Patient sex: M
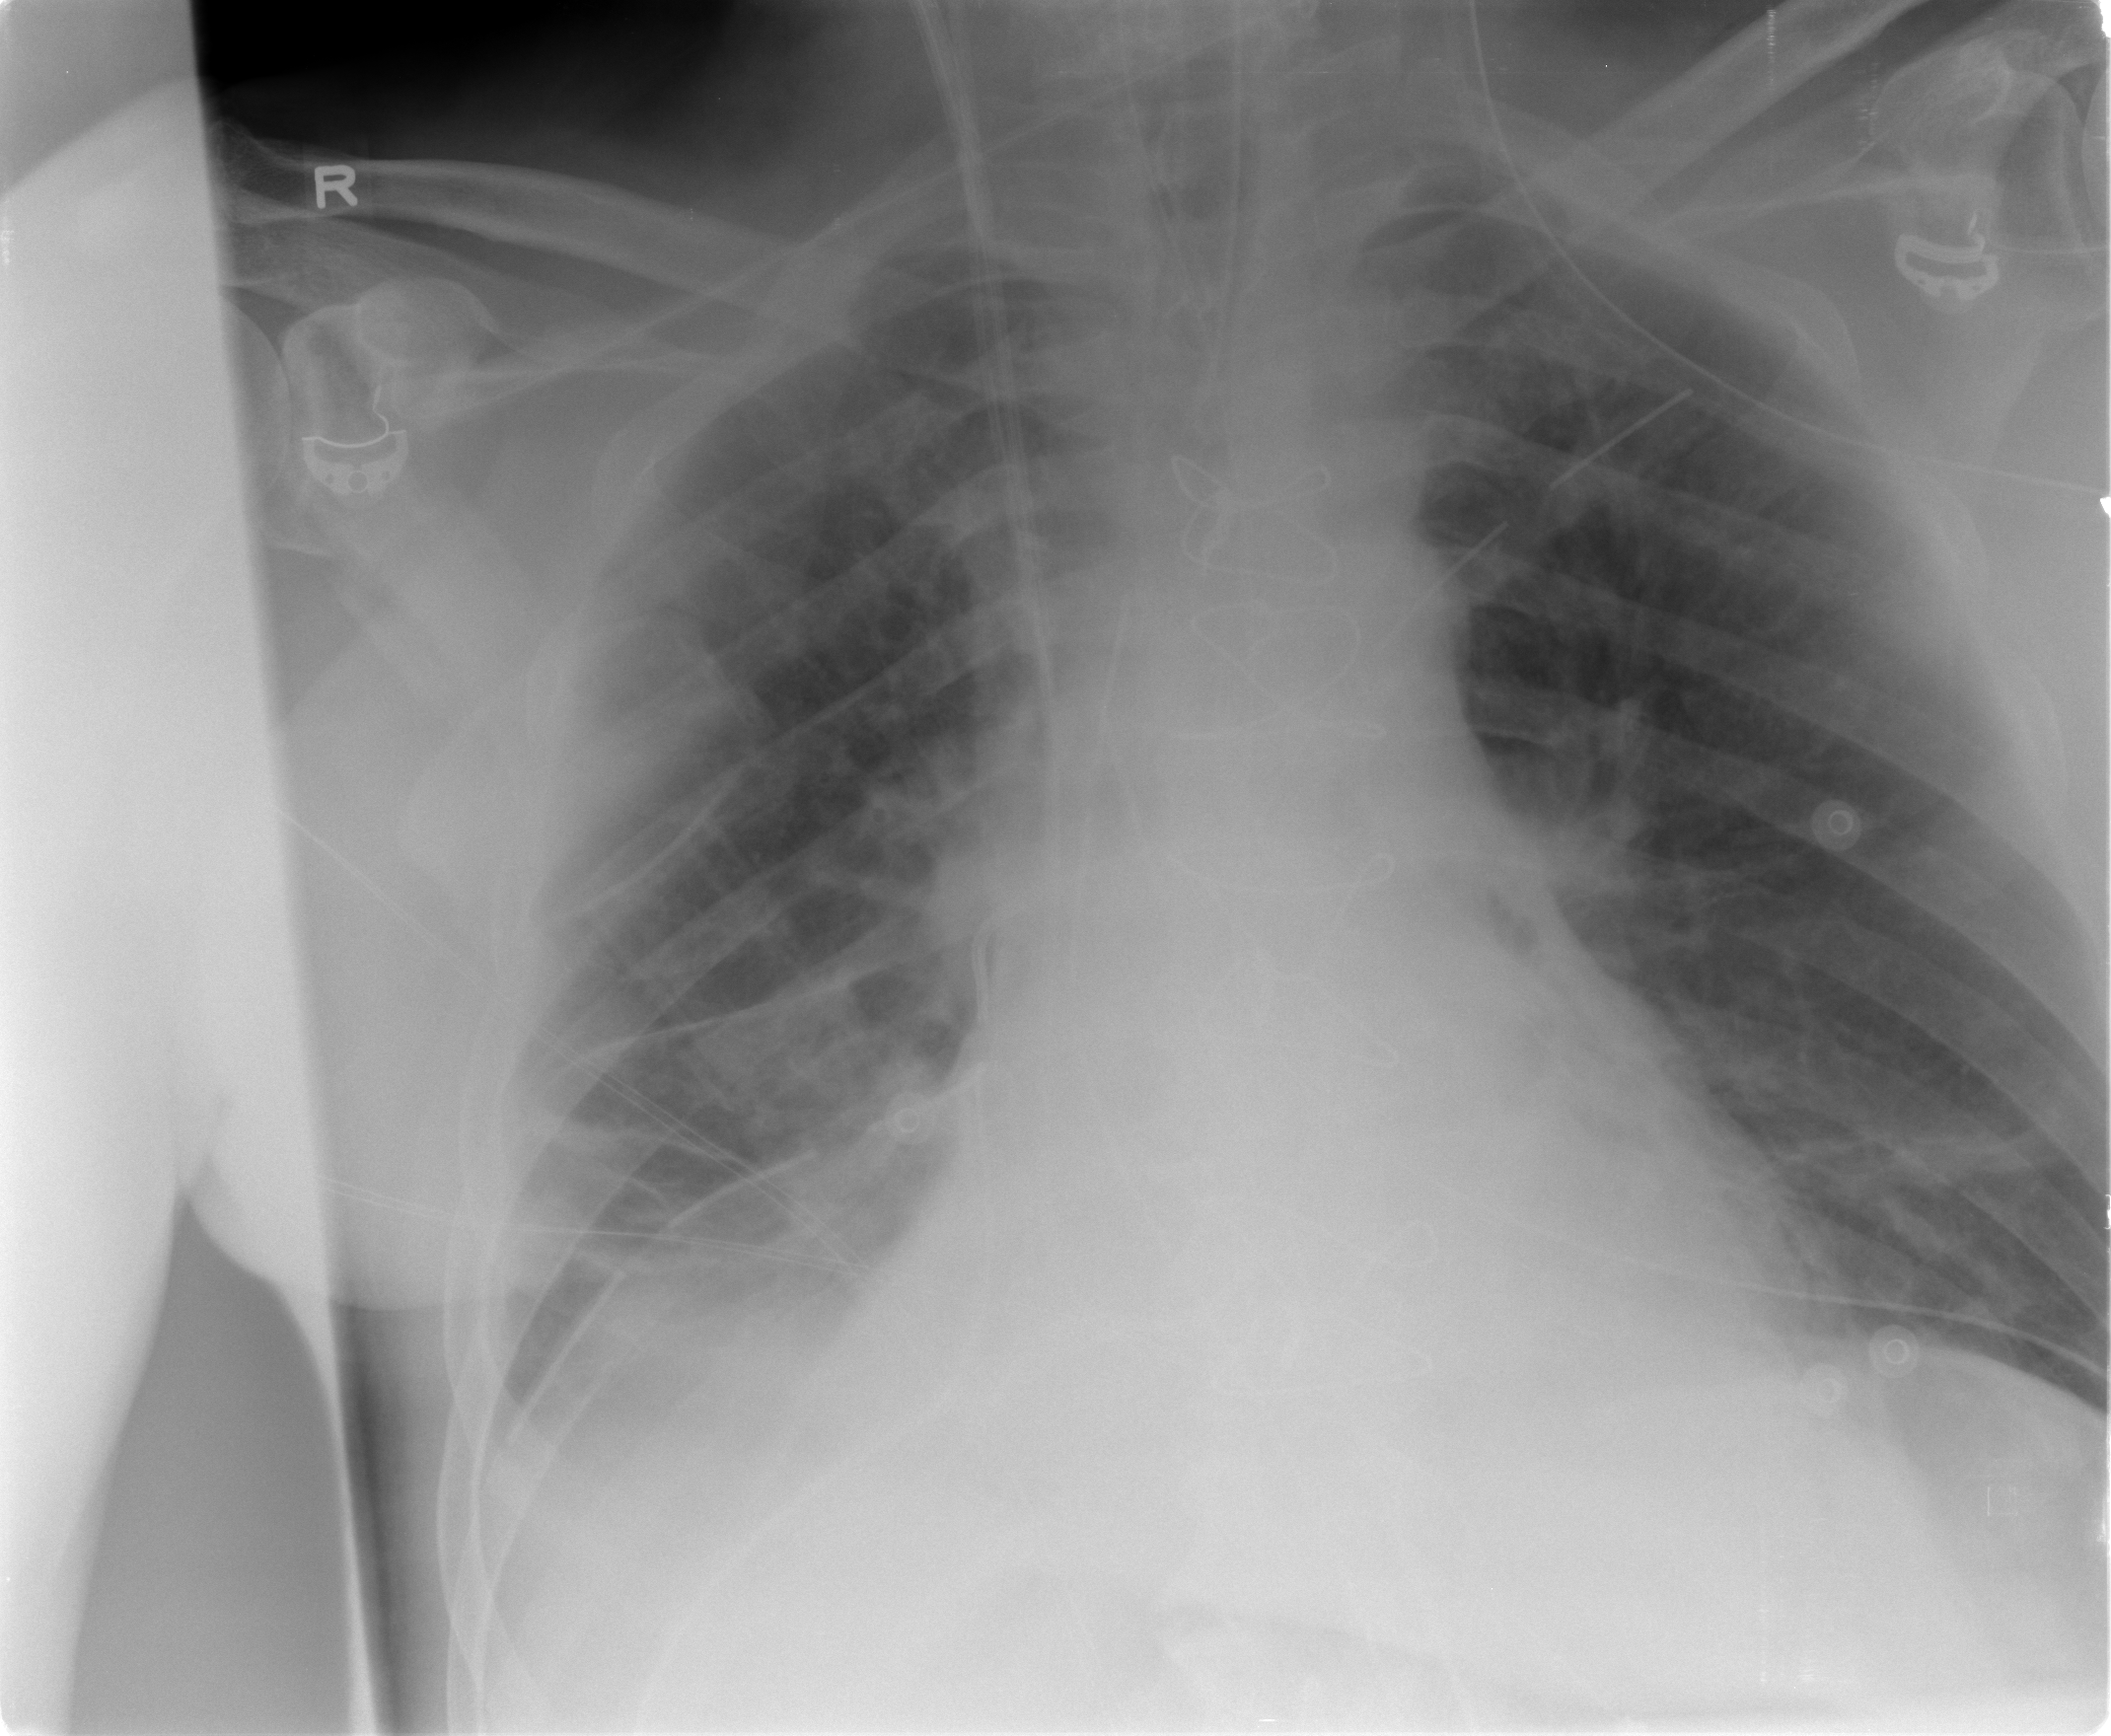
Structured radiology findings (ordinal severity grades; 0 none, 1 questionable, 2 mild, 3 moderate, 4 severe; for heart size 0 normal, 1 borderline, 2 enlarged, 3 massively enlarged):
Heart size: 2
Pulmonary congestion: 2
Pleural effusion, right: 2
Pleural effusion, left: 0
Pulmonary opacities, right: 0
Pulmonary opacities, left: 0
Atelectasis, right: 2
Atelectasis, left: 2